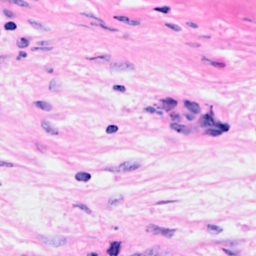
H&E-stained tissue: Breast